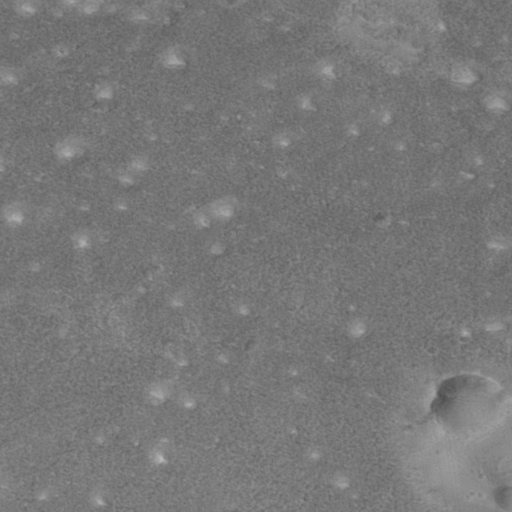
Classes present: Background, Cone